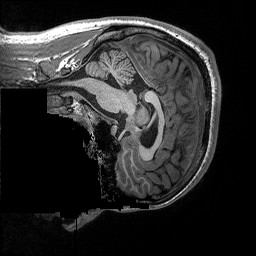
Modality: T1w
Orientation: sagittal
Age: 22
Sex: male
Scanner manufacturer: siemens
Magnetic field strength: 3 T
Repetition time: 2.3 s
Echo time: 0.00298 s